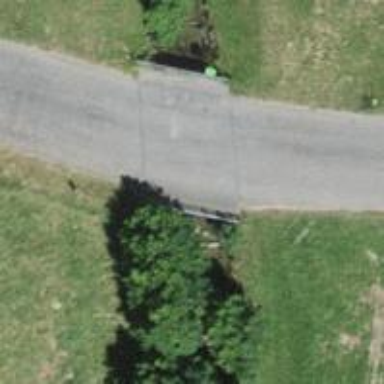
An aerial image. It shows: Unclassified road with asphalt surface is on bridge.